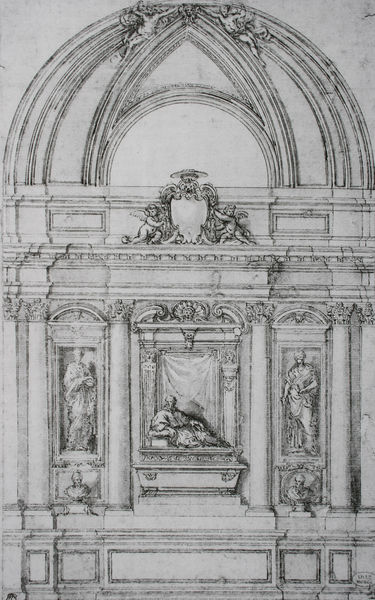
Titel: Entwurf für das Grabmal eines Kardinals
Künstler: Pietro da Cortona
Standort: Lille
Institution: Musée des Beaux-Arts
Schlagwörter: flügel, mann, weiß, grau, marmor, schwarz, skizze, säule, säulen, zeichnung, ornament, wand, architektur, barock, rahmen, sockel, stein, porträt, kirche, figur, gewand, gewänder, gotik, engel, skulptur, statue, liegen, bogen, italien, giebel, grafik, graphik, pilaster, figuren, kuppel, detail, ornamente, verzierung, faltenwurf, liegend, gewölbe, denkmal, stich, schwarzweiß, entwurf, architrav, kapitelle, girlanden, fries, portal, wappen, gesims, skulpturen, sarg, plastiken, statuen, voluten, spitzbogen, grab, plan, muschel, büsten, putten, kupferstich, putti, entwur, grabmal, aufsatz, gebälk, aufriss, tympanon, nischen, medici, michelangelo, halbsäulen, sarkophag, tumba, epitaph, kizze, gurtbogen, liegender, liegefigur, kenotaph, lorenzo, apitelle, sakofag, kupfel